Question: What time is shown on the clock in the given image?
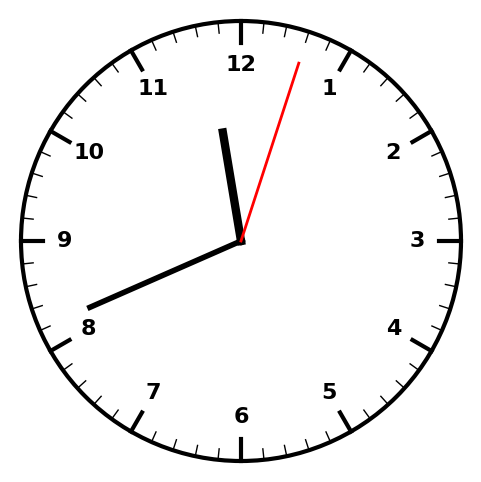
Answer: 11:41:03